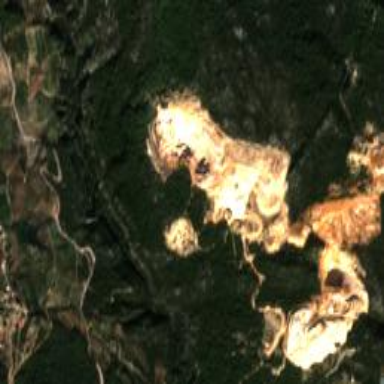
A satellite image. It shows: Quarry area.